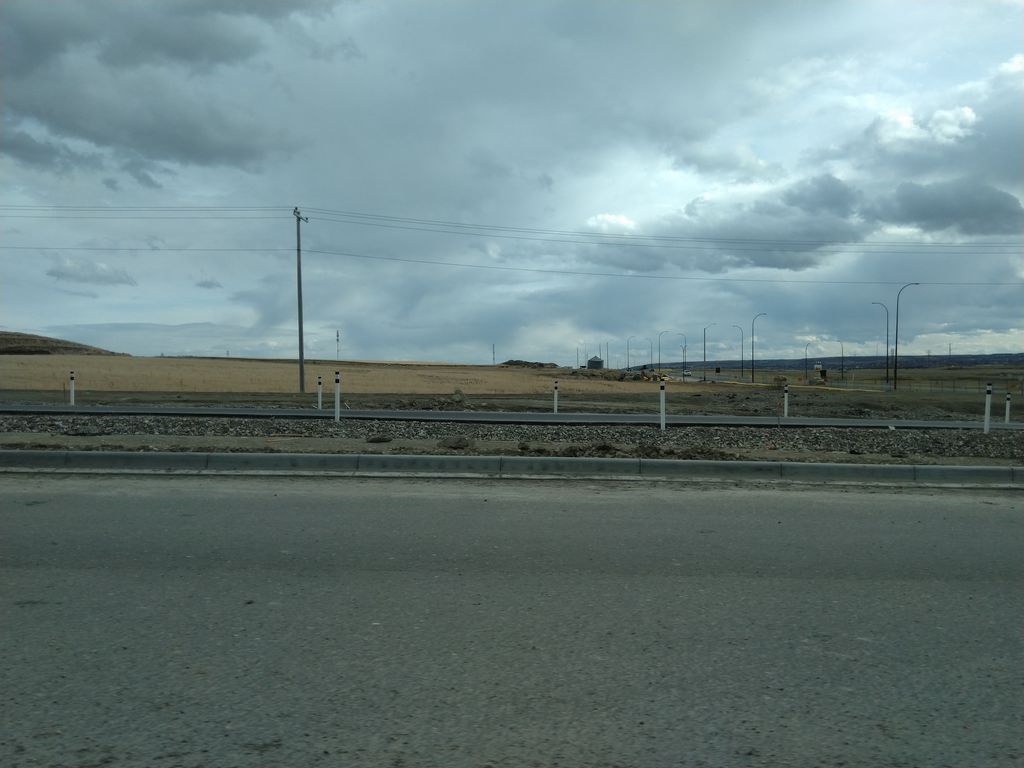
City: calgary